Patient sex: F
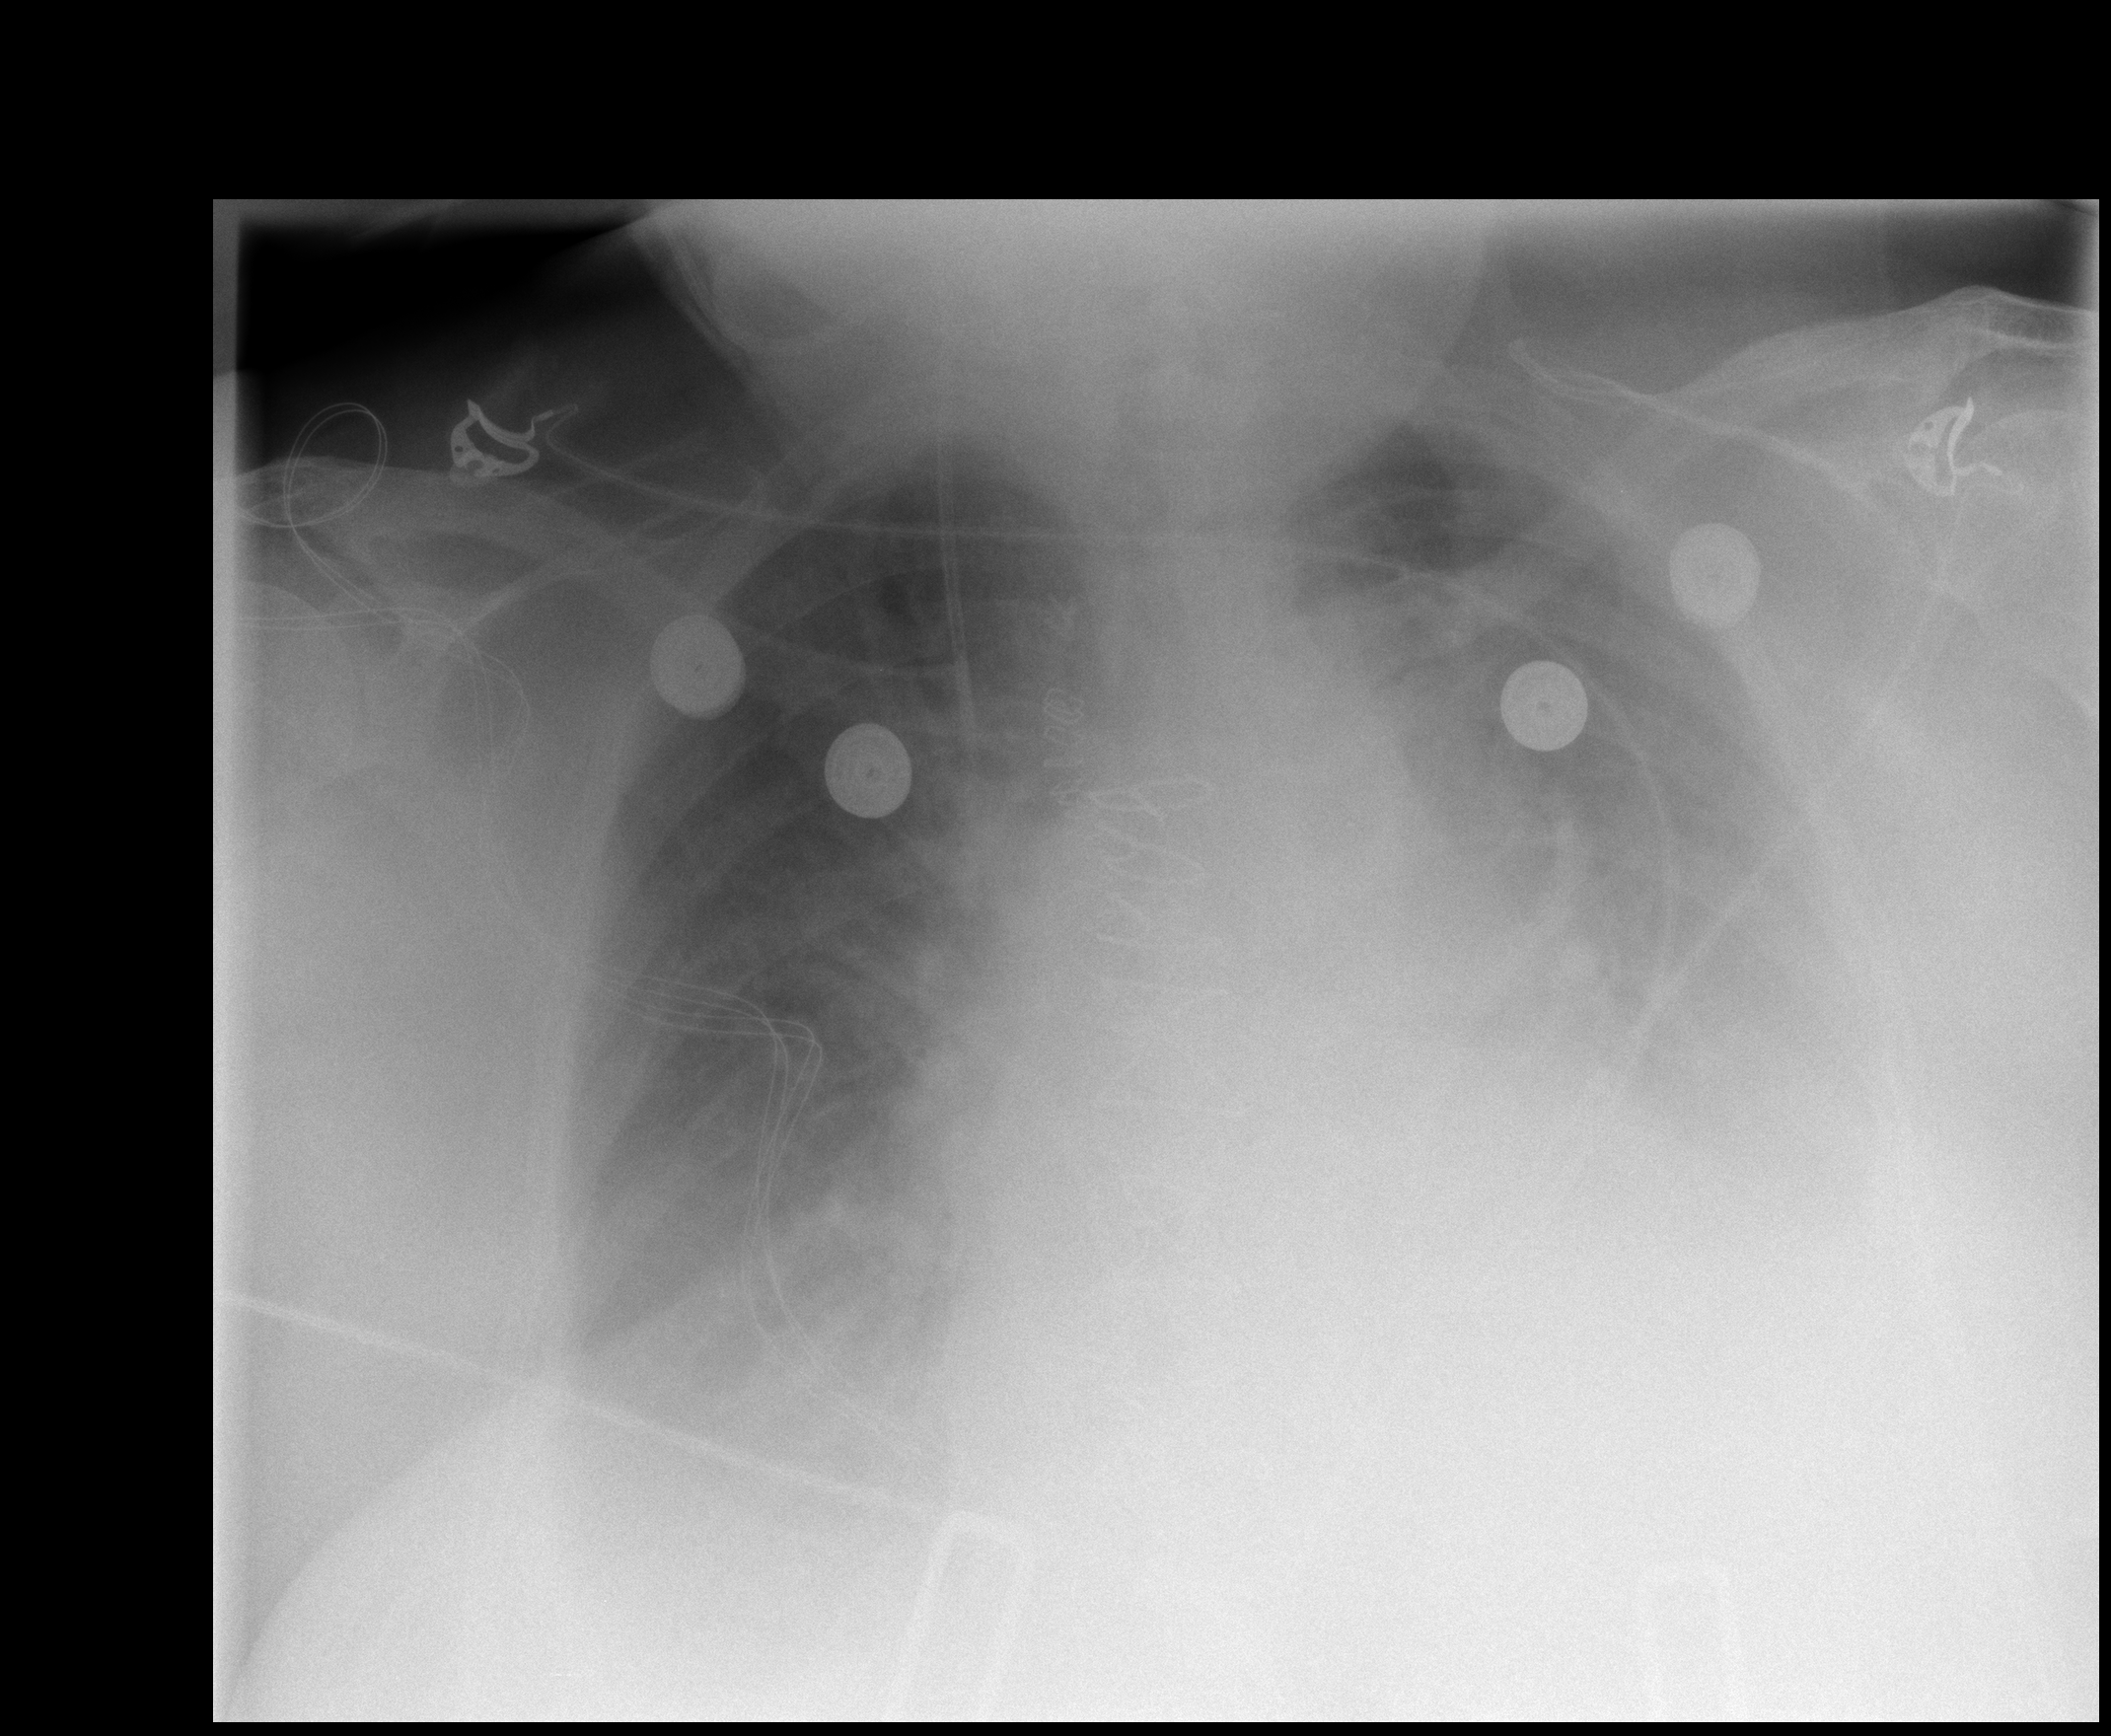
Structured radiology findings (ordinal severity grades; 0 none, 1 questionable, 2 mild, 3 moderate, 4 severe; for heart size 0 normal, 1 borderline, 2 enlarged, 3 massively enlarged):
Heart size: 2
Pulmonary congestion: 2
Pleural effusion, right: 2
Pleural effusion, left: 3
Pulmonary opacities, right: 1
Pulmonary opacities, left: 2
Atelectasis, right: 2
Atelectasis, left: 2